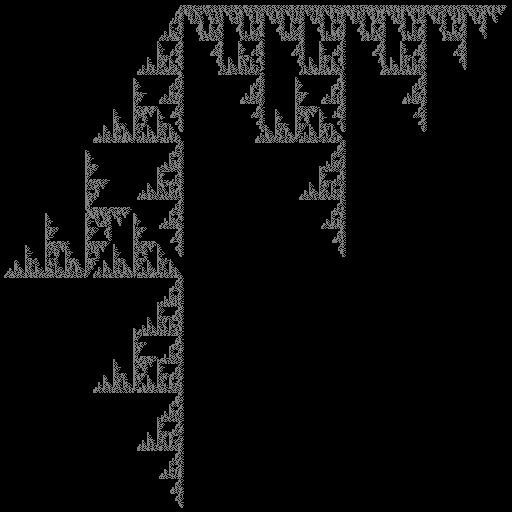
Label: binary